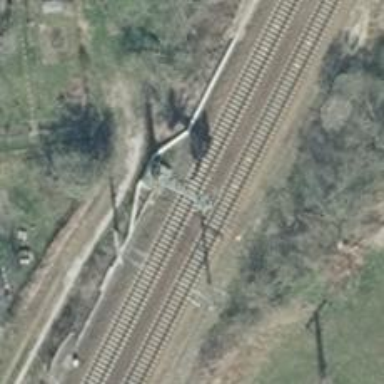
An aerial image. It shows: Railway signal with block marker.